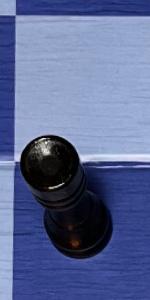
Label: Rook_Black